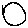
Label: circle